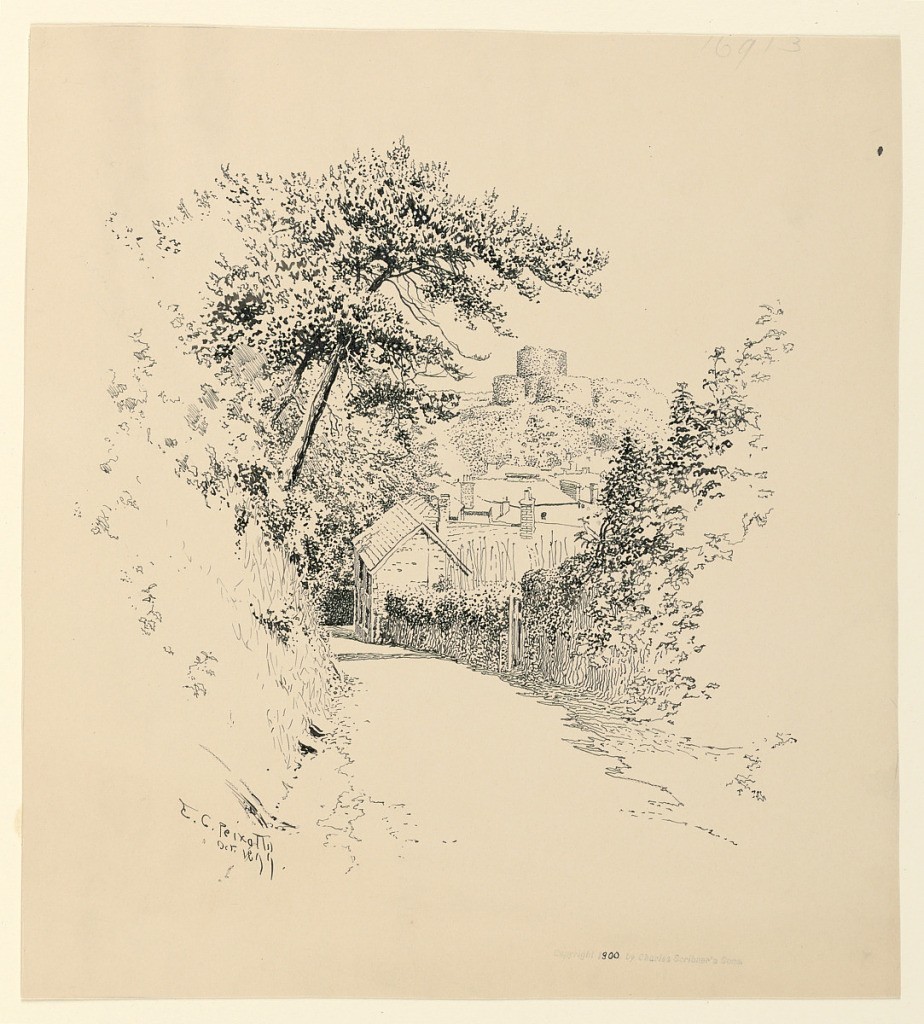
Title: The Castle of Launceston
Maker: Ernest Clifford Peixotto, American, 1869–1940
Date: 1899
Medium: Pen and ink on illustration board
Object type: Drawing
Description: The castle is seen in the distance. A country road, in the foreground, sloping downhill, with small houses beside it, right.